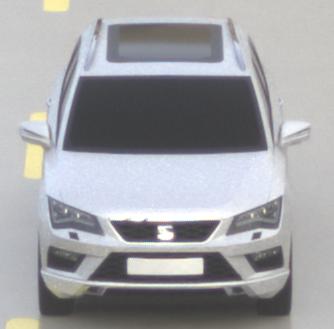
Make: SEAT
Model: Ateca 1.0 TSI Ecomotive
Detailed model: Ateca (5FP)
Model produced from: 2016/08
Model produced until: 2018/08
Doors: 5
Color: white
Road condition: wet road
Daytime: morning or afternoon
Contrast: low contrast